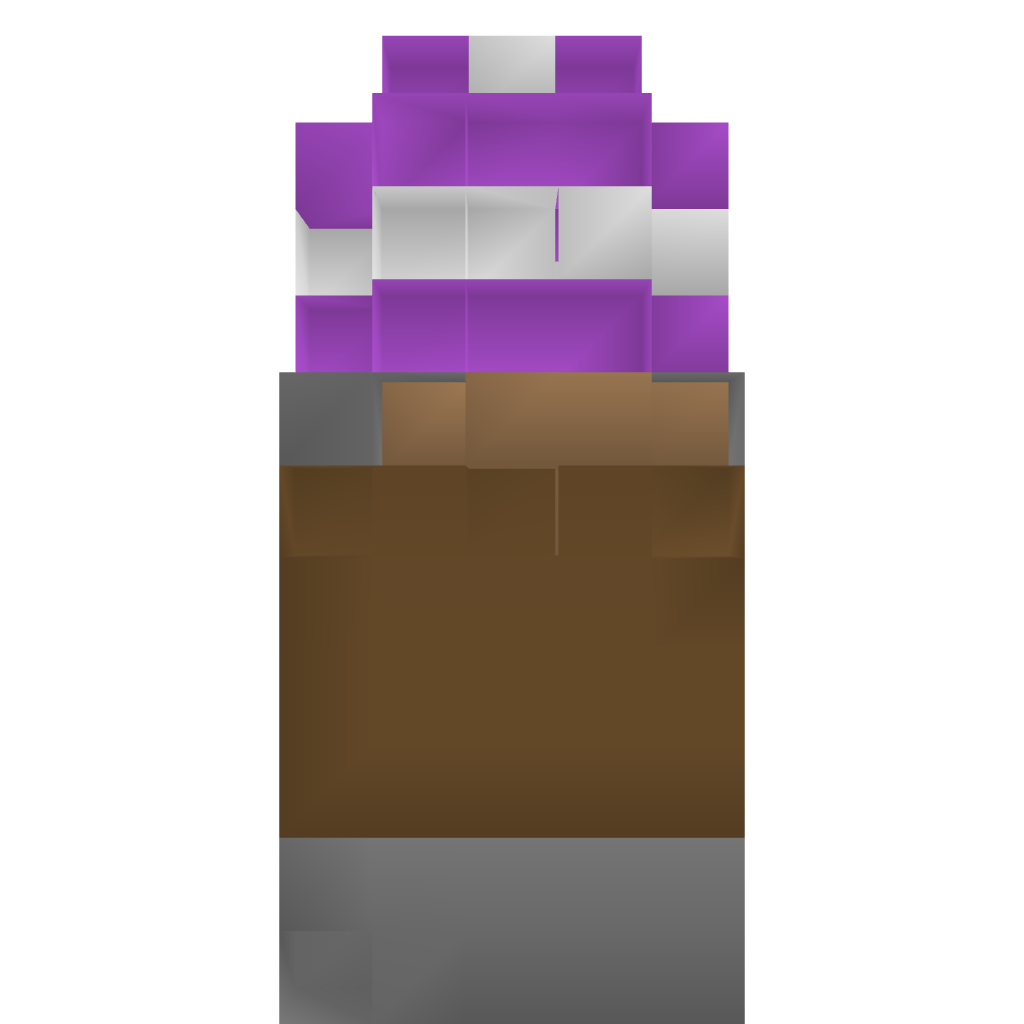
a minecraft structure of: Trading booth bad low quality